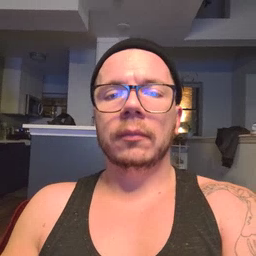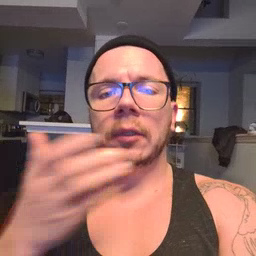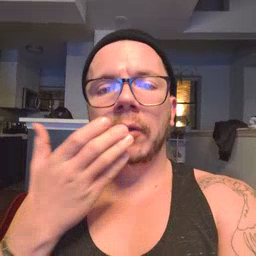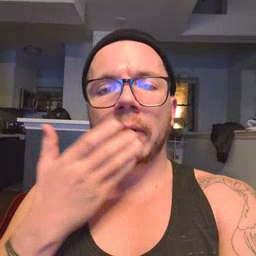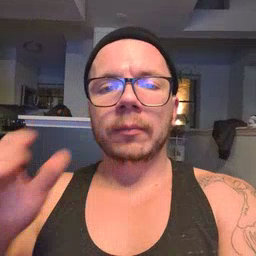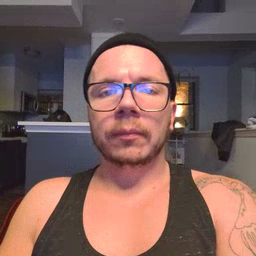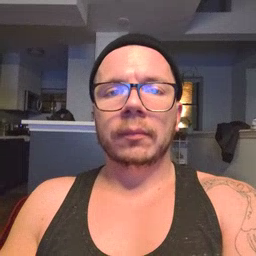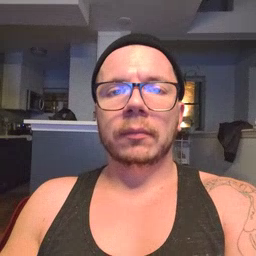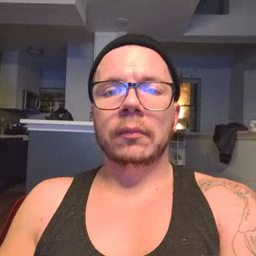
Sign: cereal